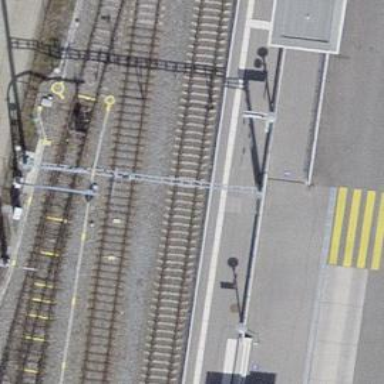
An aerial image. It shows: Railway stop with public transport stop position.